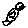
Label: bird